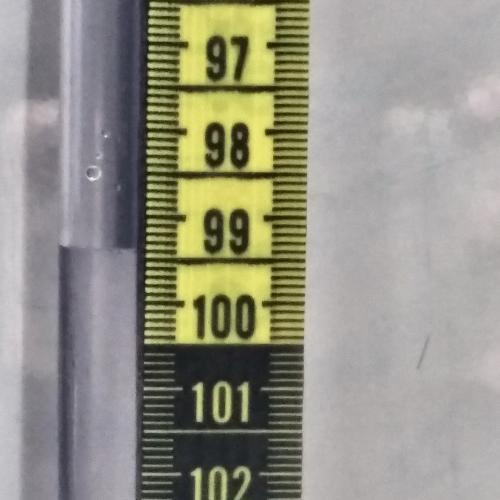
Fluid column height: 99.4 cm